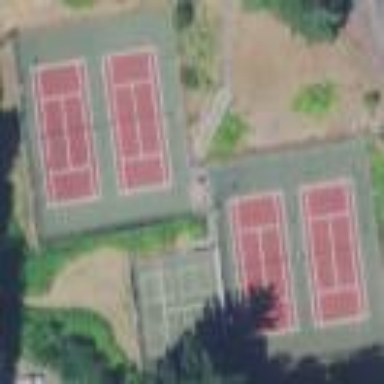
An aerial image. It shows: Tennis court in leisure pitch.